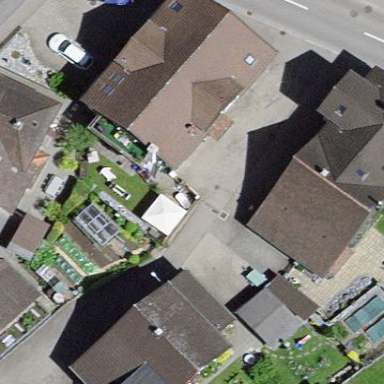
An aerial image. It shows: Residential building.